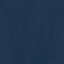
Label: SeaLake